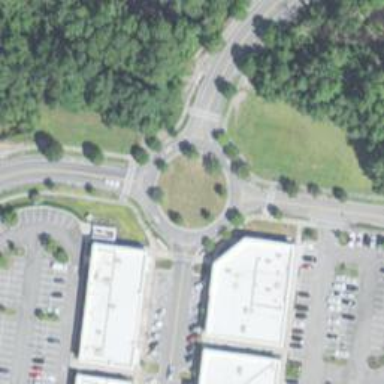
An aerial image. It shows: Unclassified road that forms roundabout at the junction.